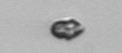
Label: Heterocapsa_rotundata